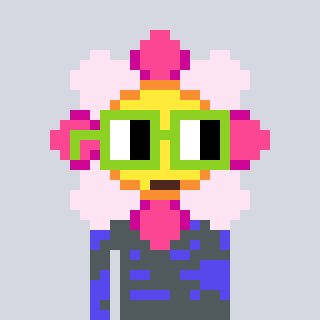
a pixel art character with square light green glasses, a flower-shaped head and a computerblue-colored body on a cool background